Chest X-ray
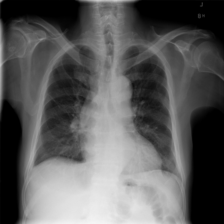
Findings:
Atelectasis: negative
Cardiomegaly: negative
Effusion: negative
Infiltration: negative
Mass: negative
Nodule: negative
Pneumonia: negative
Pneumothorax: negative
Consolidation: negative
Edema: negative
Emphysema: negative
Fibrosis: negative
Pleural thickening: negative
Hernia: negative